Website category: jobs
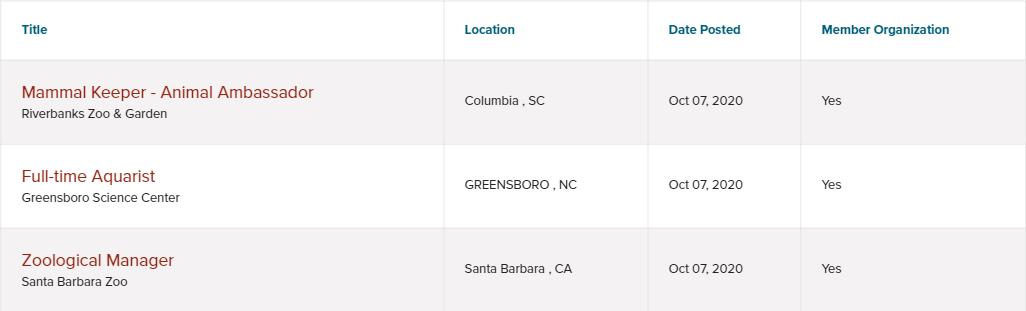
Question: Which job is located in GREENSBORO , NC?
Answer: Full-time Aquarist

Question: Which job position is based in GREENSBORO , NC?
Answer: Full-time Aquarist

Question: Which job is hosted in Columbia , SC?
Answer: Mammal Keeper - Animal Ambassador

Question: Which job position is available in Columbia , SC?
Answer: Mammal Keeper - Animal Ambassador

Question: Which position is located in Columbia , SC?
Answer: Mammal Keeper - Animal Ambassador

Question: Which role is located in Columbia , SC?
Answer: Mammal Keeper - Animal Ambassador

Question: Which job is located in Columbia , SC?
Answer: Mammal Keeper - Animal Ambassador

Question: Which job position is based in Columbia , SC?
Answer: Mammal Keeper - Animal Ambassador